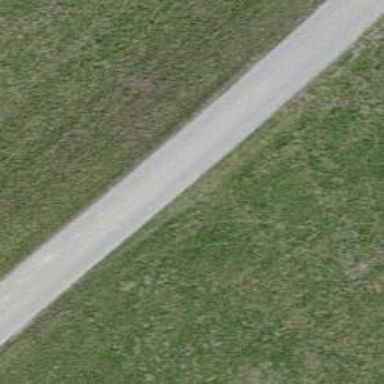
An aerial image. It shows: Asphalt track with grade1 tracktype.